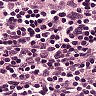
Metastatic tissue present: no